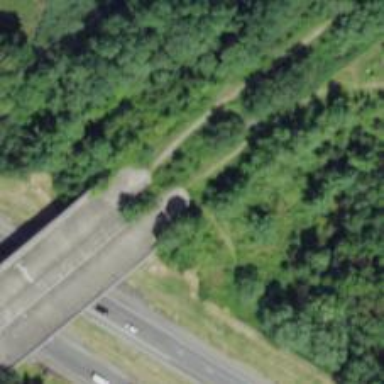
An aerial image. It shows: Track road with bridge.